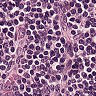
Metastatic tissue present: no